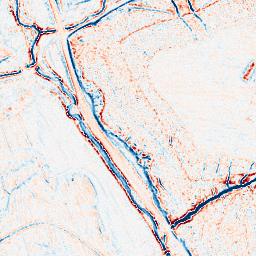
Category: edge_preserving
Decomposition family: anisotropic_diffusion
Decomposition parameters: iterations: 20
kappa: 10
gamma: 0.05
Upsampling method: bilinear
Upsampling parameters: scale: 2
Upsampling scale: 2